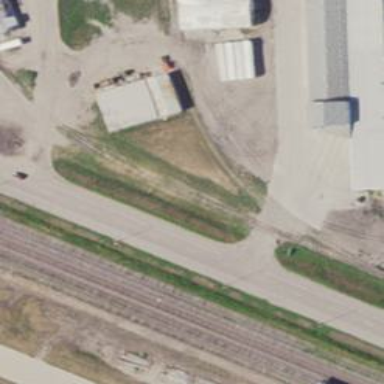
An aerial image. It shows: Rail spur service.